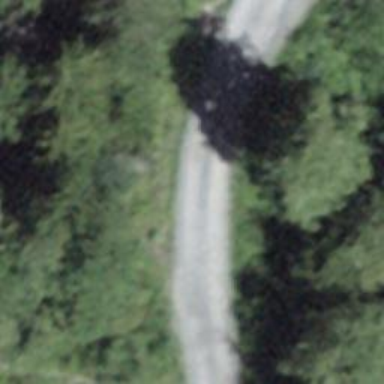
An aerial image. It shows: Unclassified road with gravel surface.